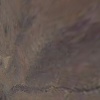
Label: land